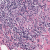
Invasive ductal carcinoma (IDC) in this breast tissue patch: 1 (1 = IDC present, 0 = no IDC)